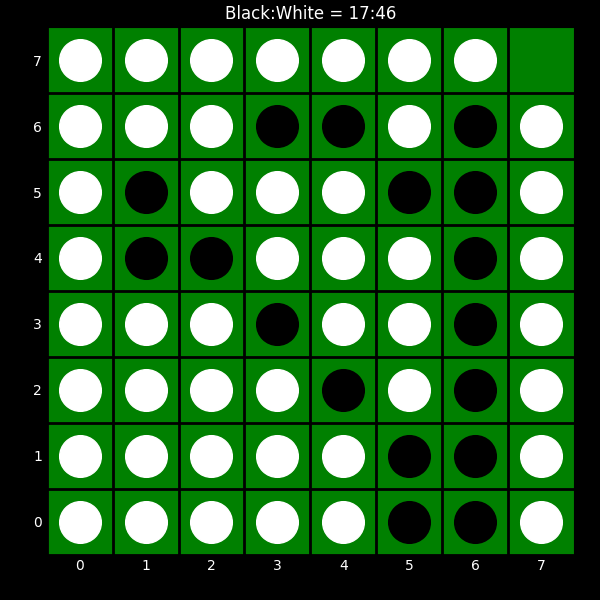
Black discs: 17
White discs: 46